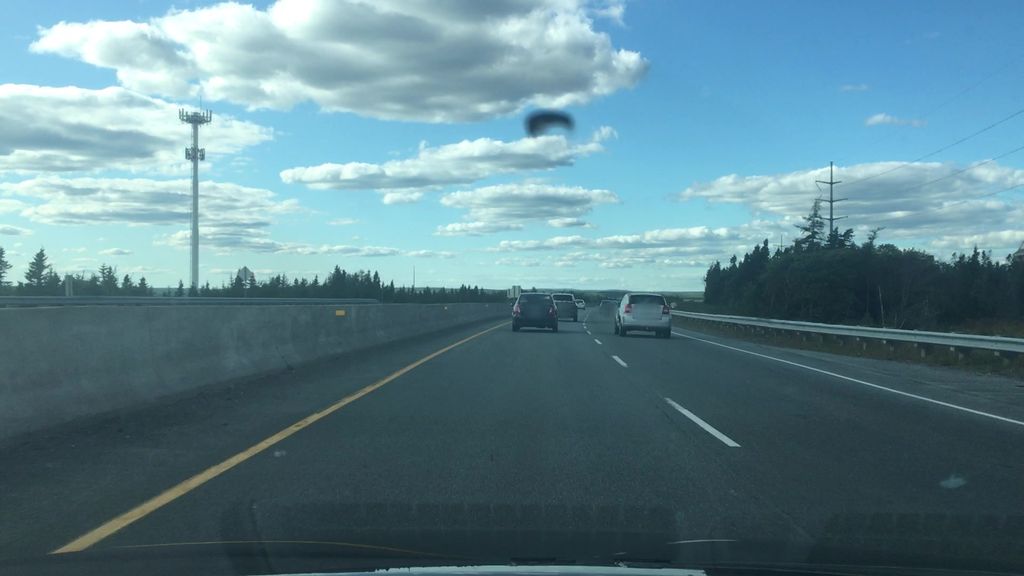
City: halifax